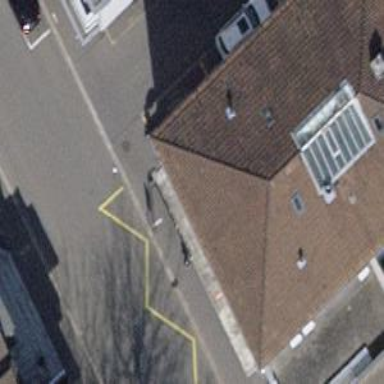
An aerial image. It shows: Cafe.